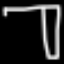
Label: pants